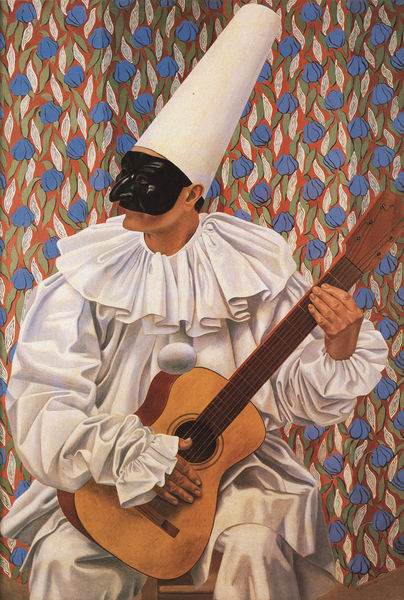
Titel: Pierrot musicien (Polichinelle avec guitare)
Künstler: Gino Severini
Standort: Rotterdam
Institution: Museum Boymans-van Beuningen
Schlagwörter: blau, hand, mann, weiß, grün, sitzen, blumen, braun, hintergrund, hut, ohr, profil, raum, schwarz, stuhl, rot, muster, ornament, mütze, kragen, bildnis, hände, innenraum, instrument, porträt, öl, figur, gewand, kostüm, sitzend, gitarre, musik, musiker, knopf, beine, sitz, venedig, haltung, hocker, tapete, verkleidung, musizieren, knie, brun, spiel, maske, guitarre, blumenmuster, clown, krause, picasso, bommel, gitarrist, mandoline, saiten, harlekin, musikant, rot blau, instrumentalist, klown, poirot, commedia, commedia dell'rte, arlecchino, gitarre spielen, gitarrenspiel, asdfew, halbmaske, picassso, sasddf